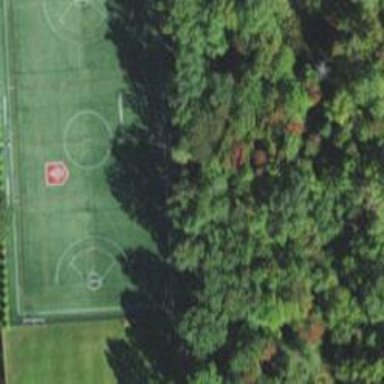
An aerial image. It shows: Lacrosse pitch for leisure land activities.